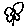
Label: flower